Question: I've got a header where I'm adding a little gradient spacer image, and it's not moving where it needs to be (see red arrow for desired location):

I've tried several different versions of the img tag, and adding an enclosing div either with or without the float:left style, but so far no dice. What am I doing wrong/how do I fix it? Note the gradient spacer image name is header_gradient_spacer.png.
Thanks.
P.S. If you want to see the issue on the site instead, please go to <URL>
'''
<div class="container">
<!-- RK: add a div and width to the top, so elements can't fold on top of each other -->
<div class="header">
<!-- RK: changed class from header to headerLeft, as added a headerRight -->
<div class="headerLeft">
<div style="float:left">
<div id="iPhoneIPad1" style="display:none">
<img src="/mn/images/a-350x120.png" width="350" height="120" alt="Momentum Now">
</div>
<div id="notIphoneIPad1" style="display:inline">
<object class="flash" classid="clsid:D27CDB6E-AE6D-11cf-96B8-444553540000" width="350" height="120" id="flashHeader">
<param name="movie" value="/mn/images/a-350x120.swf">
<param name="play" value="true">
<param name="loop" value="true">
<!--[if !IE]>-->
<object class="flash" type="application/x-shockwave-flash" data="/mn/images/a-350x120.swf" width="350" height="120">
<param name="play" value="true">
<param name="loop" value="true">
<!--<![endif]-->
<a href="http://www.adobe.com/go/getflashplayer"> <img src="/mn/images/a-350x120.png" alt="Get Adobe Flash player version 9.0.28 or later"> </a>
<!--[if !IE]>-->
</object>
<!--<![endif]-->
</object>
</div>
<!-- RSK added type attribute to script tag -->
<script type="text/javascript">
if ((navigator.userAgent.match(/iPad/i) != null) || (navigator.userAgent.match(/iPhone/i) != null) || (navigator.userAgent.match(/iPod/i) != null)) {
document.getElementById("iPhoneIPad1").style.display = "inline";
document.getElementById("notIphoneIPad1").style.display = "none";
}
</script>
</div>
<div style="float:left">
<img src="/mn/images/header_gradient_spacer.png" width="25" height="120" alt="na" />
</div>
</div>
<!-- RK: Added second Flash Header for the right side of top -->
<div class="headerRight" >
<div id="iPhoneIPad2" style="display:none">
<img src="/mn/images/HeaderRightFlash.png" width="370" height="100" alt="Momentum Now">
</div>
<div id="notIphoneIPad2" style="display:inline">
<object class="flash" classid="clsid:D27CDB6E-AE6D-11cf-96B8-444553540000" width="370" height="100" id="flashHeader2">
<param name="movie" value="/mn/images/HeaderRightFlash.swf">
<param name="play" value="true">
<param name="loop" value="true">
<!--[if !IE]>-->
<object class="flash" type="application/x-shockwave-flash" data="/mn/images/HeaderRightFlash.swf" width="370" height="100">
<param name="play" value="true">
<param name="loop" value="true">
<!--<![endif]-->
<a href="http://www.adobe.com/go/getflashplayer"> <img src="/mn/images/HeaderRightFlash.png" alt="Get Adobe Flash player version 9.0.28 or later"> </a>
<!--[if !IE]>-->
</object>
<!--<![endif]-->
</object>
</div>
<script type="text/javascript">
if ((navigator.userAgent.match(/iPad/i) != null) || (navigator.userAgent.match(/iPhone/i) != null) || (navigator.userAgent.match(/iPod/i) != null)) {
document.getElementById("iPhoneIPad2").style.display = "inline";
document.getElementById("notIphoneIPad2").style.display = "none";
}
</script>
<p class="affiliate" align="right"><a href="/">Affiliate Care Members Only</a></p>
</div>
<!-- RK: moved this after the headerRight, as that's what's needed to make it span the difference of the left and right header.
Also, moved 'Affiliate Care Members' to next div section -->
<div class="headerCenter">
<p class="headerCenter">Inspiring Movement. <br /><br /> Revealed by outstanding results.</p>
</div>
<br style="clear:both; line-height: 0" />
</div>
<div class="mainnav">
'''
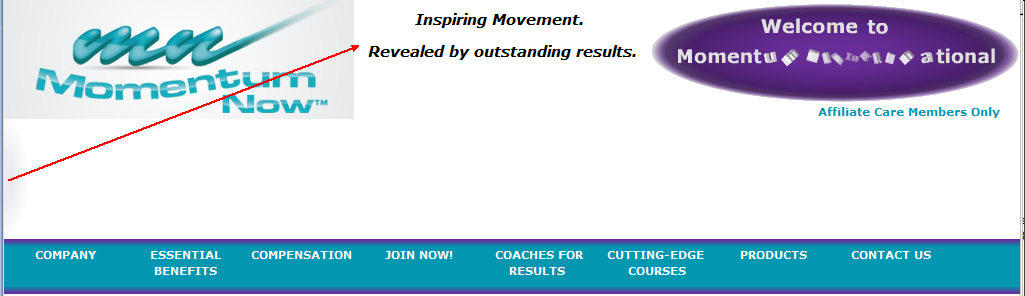
Answer: Because the 'div' that contains the flash and image has fixed width which is not enough to have both in row, it puts the gradient image below. To fix the problem just remove the 'width' from 'div.headerLeft' in style.css